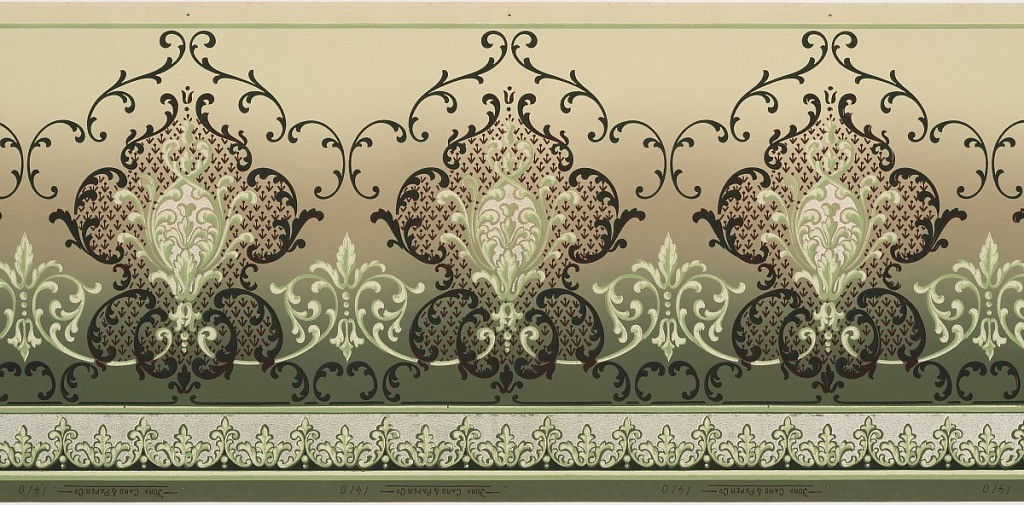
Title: Frieze
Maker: York Card & Paper Co., 1891
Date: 1905–1915
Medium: Machine-printed paper, liquid mica
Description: A series of foliate medallions which alternate small fleurs-de-lis made of "C" scroll shapes. Bottom contains a scalloped border made up of acanthus leafs. Printed in shades of green.